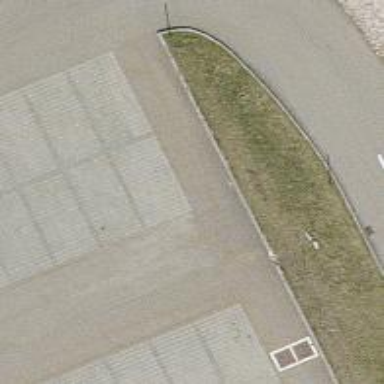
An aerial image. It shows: Road serving as parking aisle.